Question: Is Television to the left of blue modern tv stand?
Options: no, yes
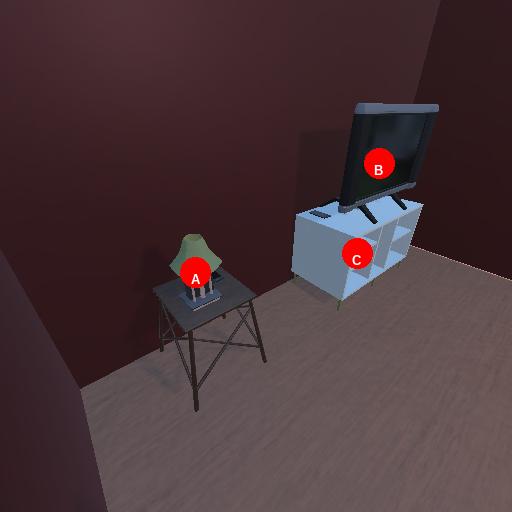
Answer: no